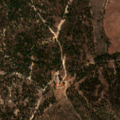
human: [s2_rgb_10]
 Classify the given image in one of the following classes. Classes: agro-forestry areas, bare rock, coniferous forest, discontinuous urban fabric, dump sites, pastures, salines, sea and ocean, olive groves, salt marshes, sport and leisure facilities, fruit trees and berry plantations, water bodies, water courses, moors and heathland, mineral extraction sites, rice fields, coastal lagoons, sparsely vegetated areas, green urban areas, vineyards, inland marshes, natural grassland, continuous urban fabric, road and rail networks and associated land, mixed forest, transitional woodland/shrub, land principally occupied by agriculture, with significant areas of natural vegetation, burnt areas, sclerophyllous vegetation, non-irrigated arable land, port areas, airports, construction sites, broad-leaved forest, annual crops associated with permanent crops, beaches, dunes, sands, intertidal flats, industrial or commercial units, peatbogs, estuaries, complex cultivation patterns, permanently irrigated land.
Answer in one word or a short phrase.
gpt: broad-leaved forest, mixed forest, transitional woodland/shrub